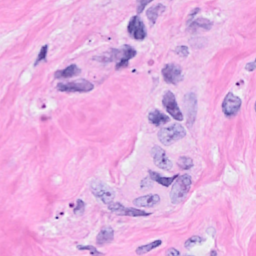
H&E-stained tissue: Breast